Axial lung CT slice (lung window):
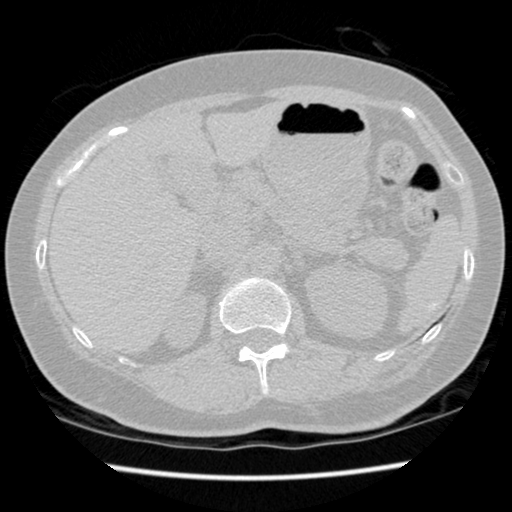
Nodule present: no